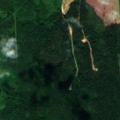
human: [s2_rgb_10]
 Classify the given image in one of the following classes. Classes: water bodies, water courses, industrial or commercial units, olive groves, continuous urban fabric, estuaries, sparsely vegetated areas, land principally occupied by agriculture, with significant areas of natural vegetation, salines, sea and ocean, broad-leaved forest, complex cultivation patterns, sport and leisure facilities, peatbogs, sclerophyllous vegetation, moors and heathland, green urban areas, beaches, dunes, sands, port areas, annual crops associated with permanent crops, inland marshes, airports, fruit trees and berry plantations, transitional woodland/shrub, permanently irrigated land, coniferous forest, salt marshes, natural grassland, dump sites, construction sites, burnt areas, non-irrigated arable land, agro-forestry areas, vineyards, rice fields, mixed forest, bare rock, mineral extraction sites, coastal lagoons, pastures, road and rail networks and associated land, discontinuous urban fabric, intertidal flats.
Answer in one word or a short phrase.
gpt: land principally occupied by agriculture, with significant areas of natural vegetation, broad-leaved forest, coniferous forest, mixed forest